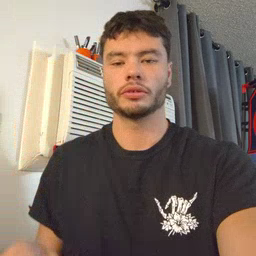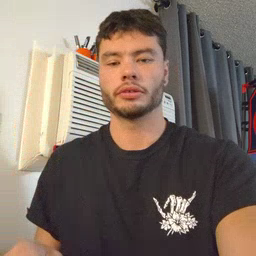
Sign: shower